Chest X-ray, AP view. Patient: 49 years old, sex F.
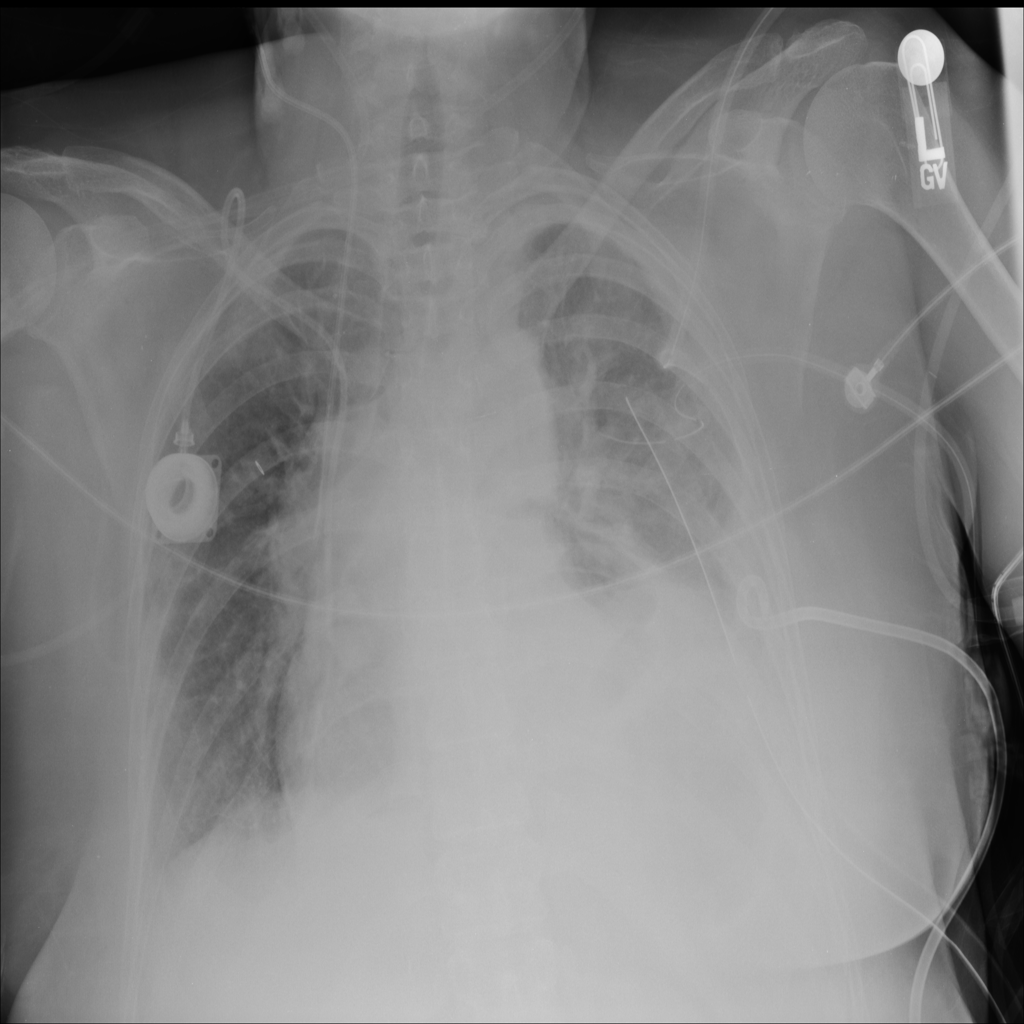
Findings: Effusion